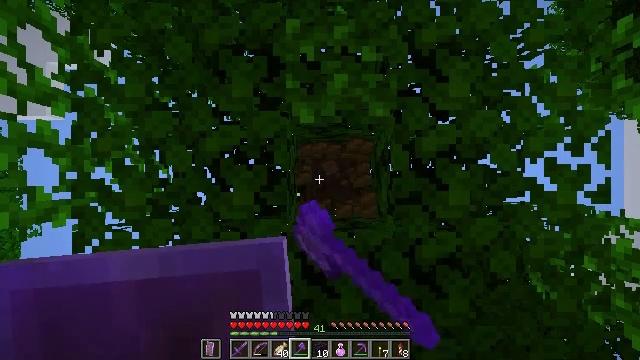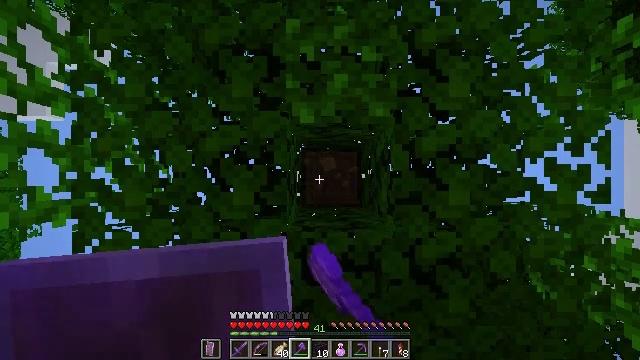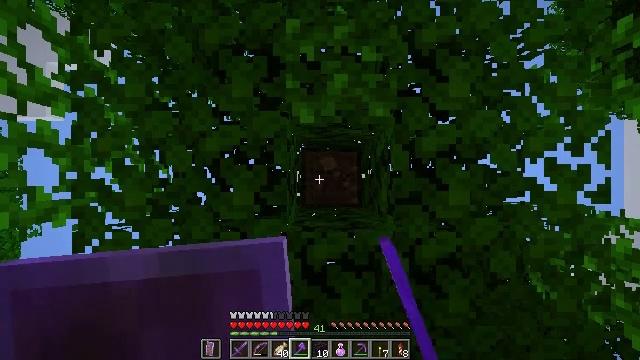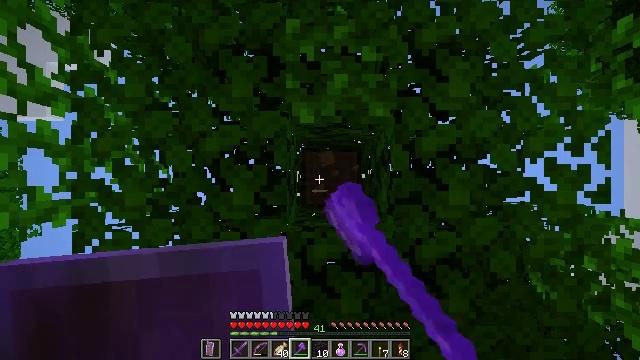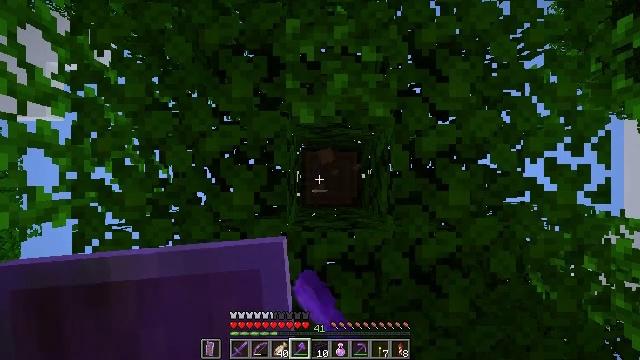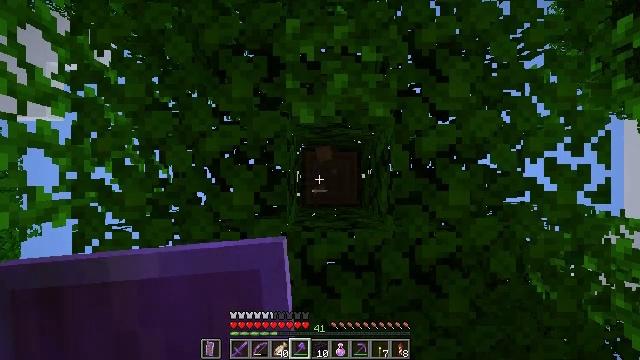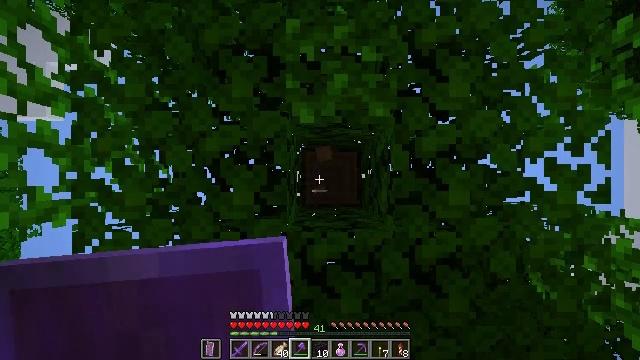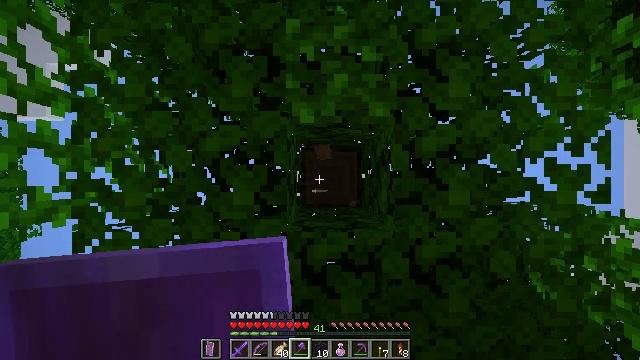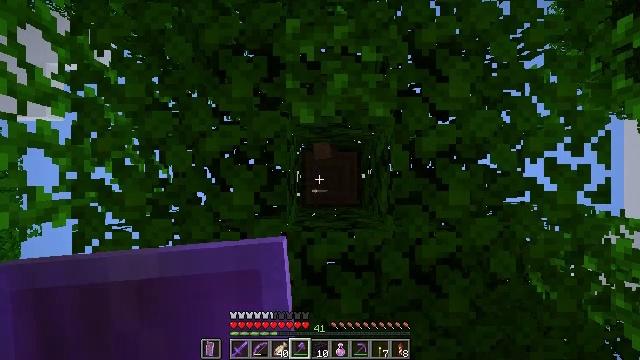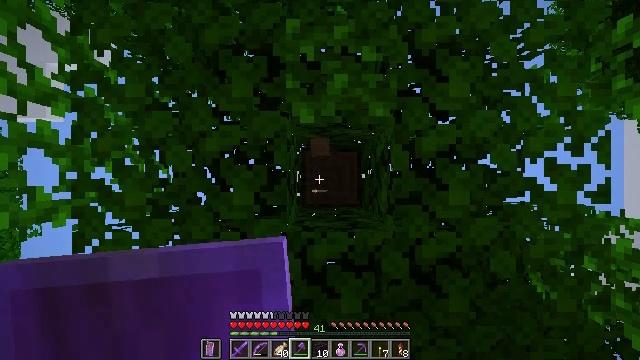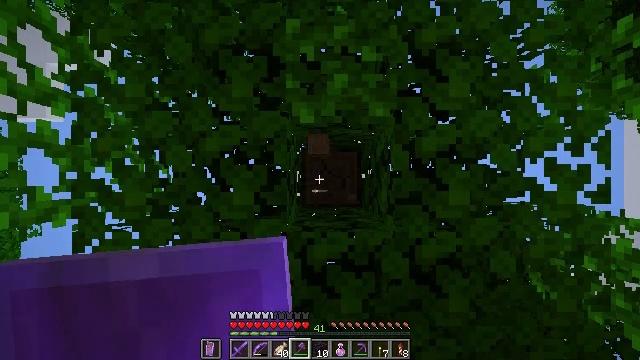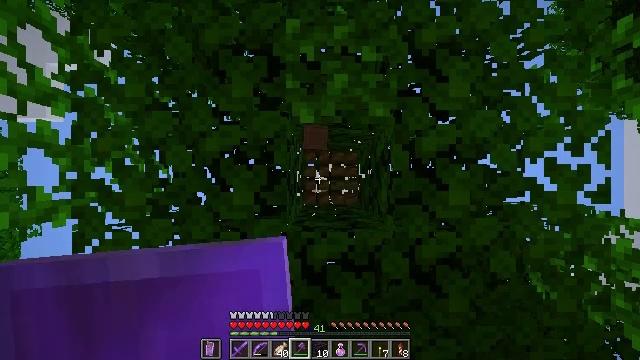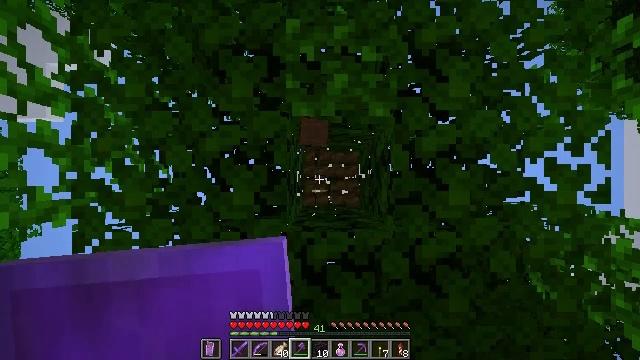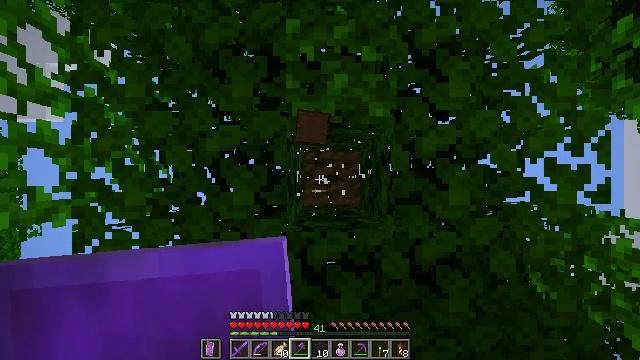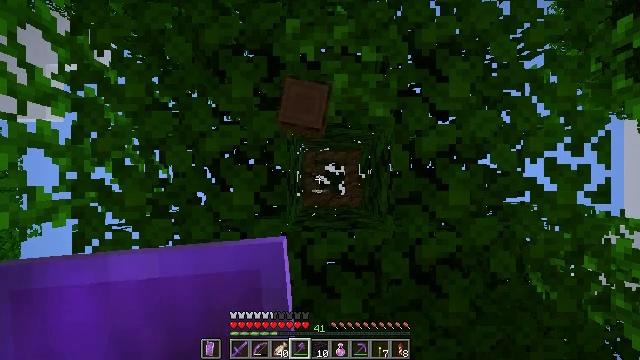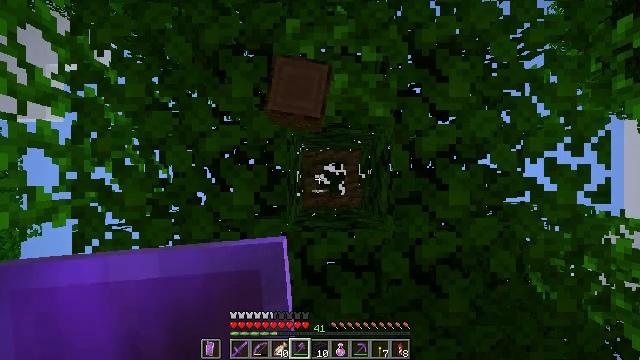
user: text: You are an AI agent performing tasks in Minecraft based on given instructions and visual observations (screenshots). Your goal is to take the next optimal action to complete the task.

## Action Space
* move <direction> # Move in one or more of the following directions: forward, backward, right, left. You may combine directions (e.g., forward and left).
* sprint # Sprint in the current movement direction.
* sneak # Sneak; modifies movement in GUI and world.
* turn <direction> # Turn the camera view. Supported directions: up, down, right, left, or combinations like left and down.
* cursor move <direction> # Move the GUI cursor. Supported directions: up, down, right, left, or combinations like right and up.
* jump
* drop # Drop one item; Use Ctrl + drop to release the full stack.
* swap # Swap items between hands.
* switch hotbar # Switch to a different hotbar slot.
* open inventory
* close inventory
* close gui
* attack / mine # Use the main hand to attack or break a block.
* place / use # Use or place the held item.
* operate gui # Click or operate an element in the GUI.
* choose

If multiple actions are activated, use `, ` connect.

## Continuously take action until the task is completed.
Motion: motion action
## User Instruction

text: Mine the jungle log in the rainforest biome.
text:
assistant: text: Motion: attack / mine
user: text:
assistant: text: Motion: attack / mine
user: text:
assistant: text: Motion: no_op
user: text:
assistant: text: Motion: no_op
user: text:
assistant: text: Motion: no_op
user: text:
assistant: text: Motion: no_op
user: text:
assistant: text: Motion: no_op
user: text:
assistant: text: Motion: no_op
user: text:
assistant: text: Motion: no_op
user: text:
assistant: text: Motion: attack / mine
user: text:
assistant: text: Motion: attack / mine
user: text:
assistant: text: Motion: attack / mine
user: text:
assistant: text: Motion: attack / mine
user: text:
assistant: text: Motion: attack / mine
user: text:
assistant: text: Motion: attack / mine
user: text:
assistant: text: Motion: attack / mine
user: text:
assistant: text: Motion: attack / mine
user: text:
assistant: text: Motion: attack / mine
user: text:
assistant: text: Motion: no_op
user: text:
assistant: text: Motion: no_op
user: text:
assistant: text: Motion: no_op
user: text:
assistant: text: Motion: no_op
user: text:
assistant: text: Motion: no_op
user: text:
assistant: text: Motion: turn right and down
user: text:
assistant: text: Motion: turn right and down
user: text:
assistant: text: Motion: turn right and down
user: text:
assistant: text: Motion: turn right and down
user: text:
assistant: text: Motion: turn right and down
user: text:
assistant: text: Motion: no_op
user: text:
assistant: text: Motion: no_op